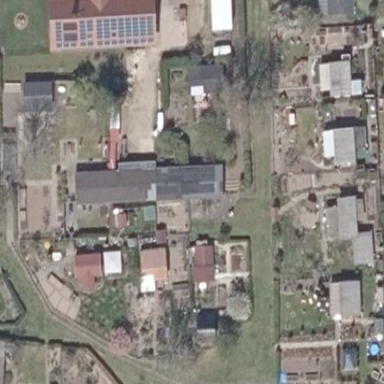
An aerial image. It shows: Allotments area.